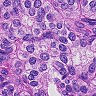
Metastatic tissue present: yes